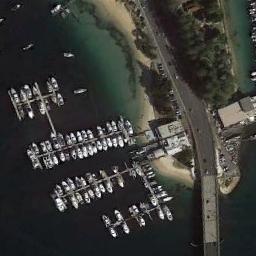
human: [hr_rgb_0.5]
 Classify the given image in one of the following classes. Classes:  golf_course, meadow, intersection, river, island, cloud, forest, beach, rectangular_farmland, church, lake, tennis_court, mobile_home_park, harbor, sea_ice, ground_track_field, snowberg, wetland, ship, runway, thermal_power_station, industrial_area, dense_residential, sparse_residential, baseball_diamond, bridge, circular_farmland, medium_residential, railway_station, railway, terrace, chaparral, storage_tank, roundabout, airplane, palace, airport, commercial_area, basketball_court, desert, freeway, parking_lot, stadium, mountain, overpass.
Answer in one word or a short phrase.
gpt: harbor